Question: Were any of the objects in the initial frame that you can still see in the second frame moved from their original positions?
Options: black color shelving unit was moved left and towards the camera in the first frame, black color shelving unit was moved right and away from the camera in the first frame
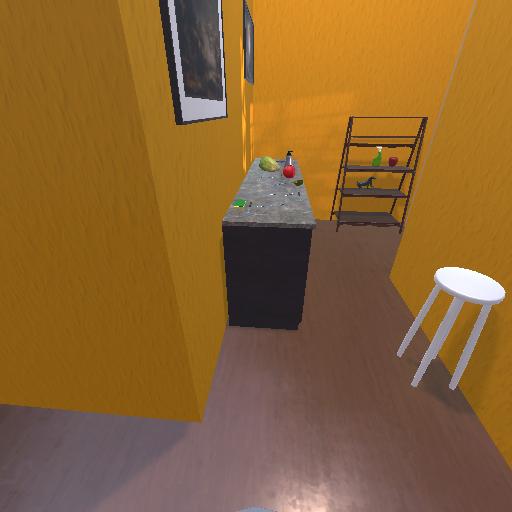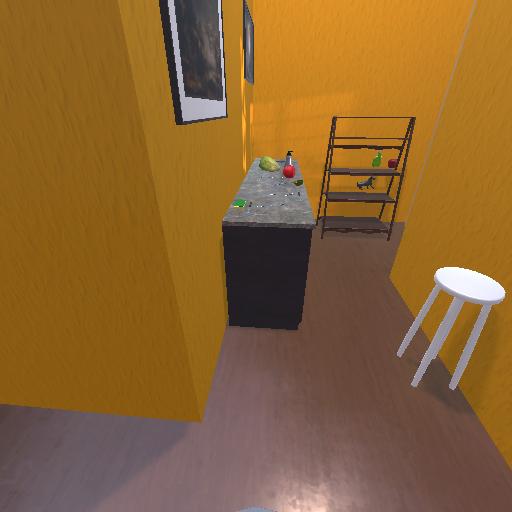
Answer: black color shelving unit was moved left and towards the camera in the first frame